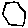
Label: hexagon